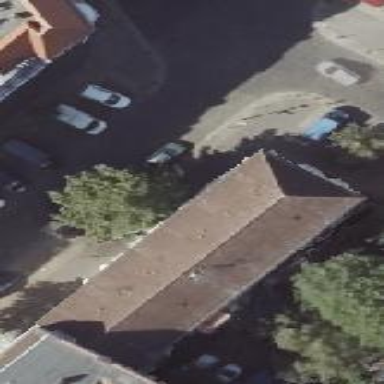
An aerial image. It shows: Hipped roof on residential building.